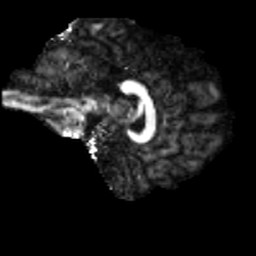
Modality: FA
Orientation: sagittal
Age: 23
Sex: male
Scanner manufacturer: siemens
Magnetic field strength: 3 T
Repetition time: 3.5 s
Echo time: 0.086 s